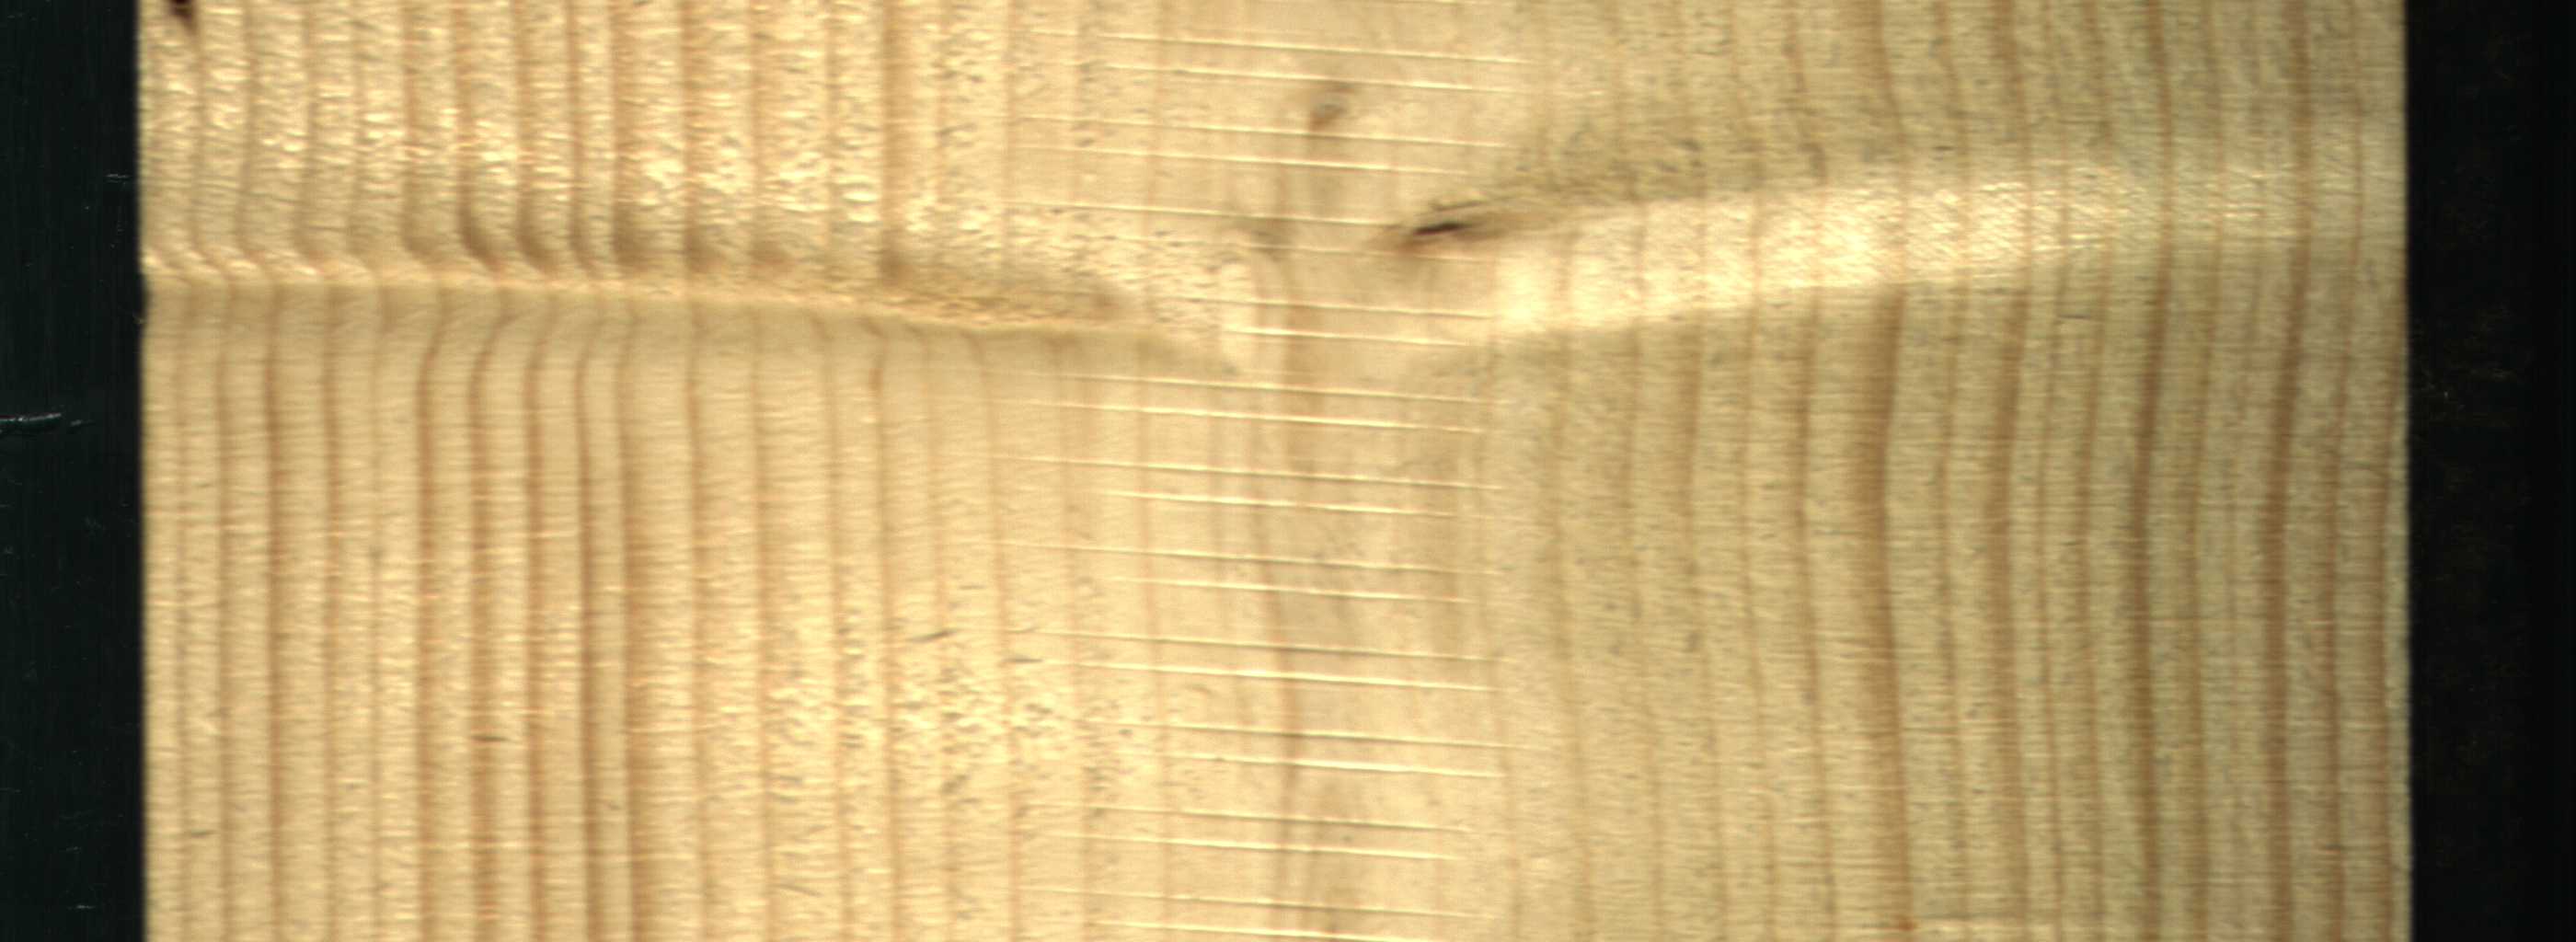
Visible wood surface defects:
resin
Live_Knot